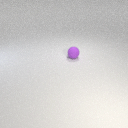
small purple rubber sphere